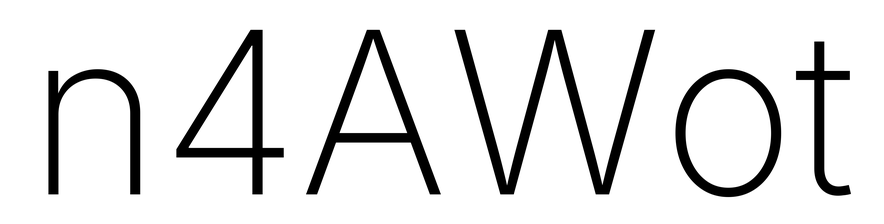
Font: Inter_ExtraLight